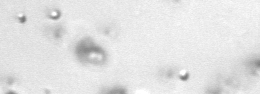
Label: Phaeocystis